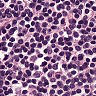
Metastatic tissue present: no